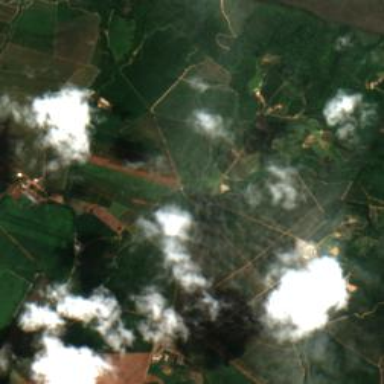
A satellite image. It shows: Farmland used for cultivating coffee crops.